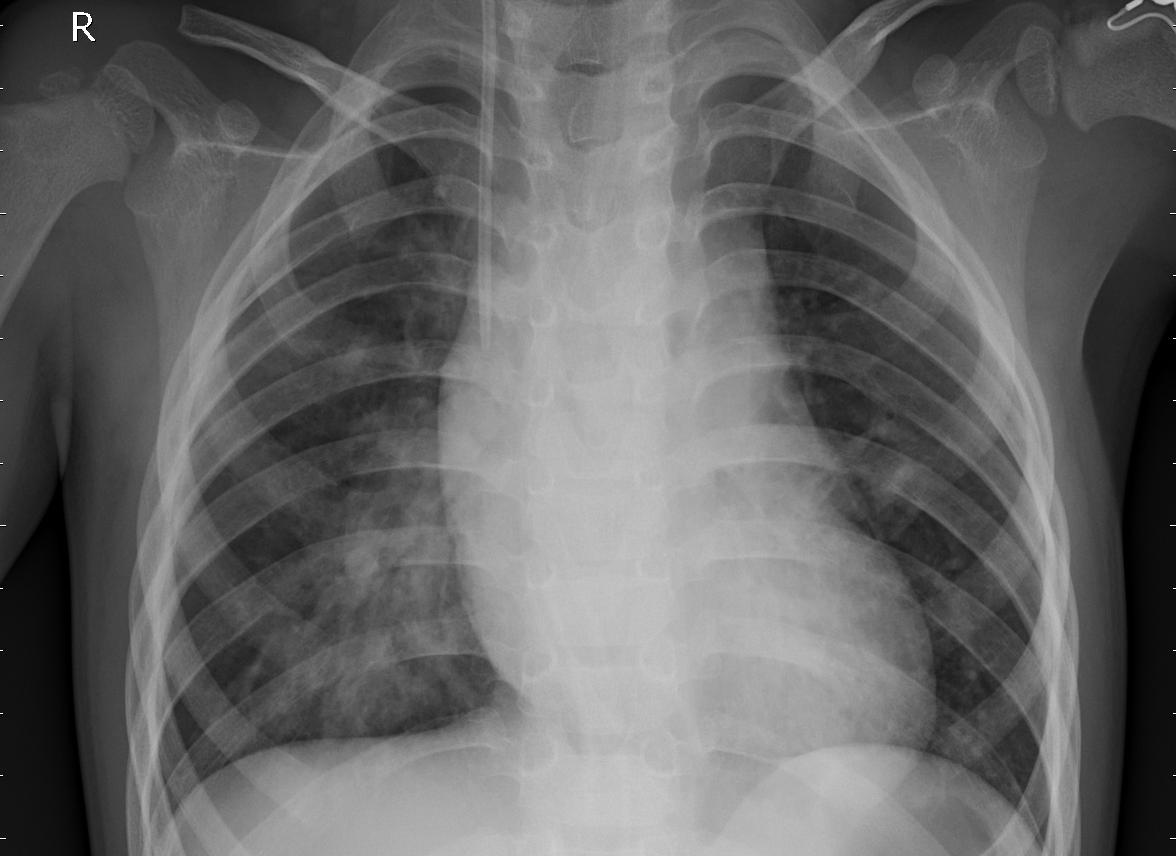
Diagnosis: PNEUMONIA